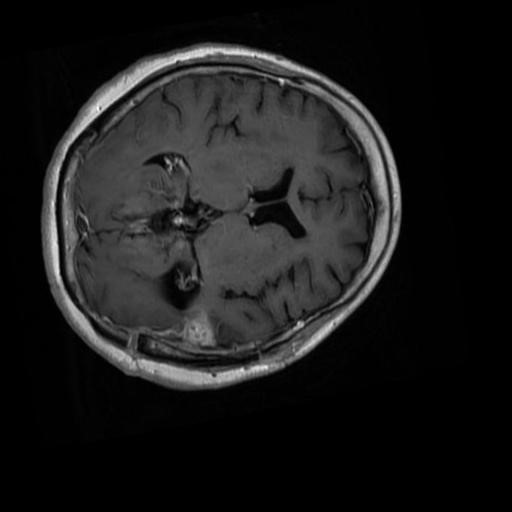
Label: brain_glioma